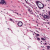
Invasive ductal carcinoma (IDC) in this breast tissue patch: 0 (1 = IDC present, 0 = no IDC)